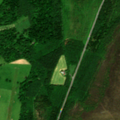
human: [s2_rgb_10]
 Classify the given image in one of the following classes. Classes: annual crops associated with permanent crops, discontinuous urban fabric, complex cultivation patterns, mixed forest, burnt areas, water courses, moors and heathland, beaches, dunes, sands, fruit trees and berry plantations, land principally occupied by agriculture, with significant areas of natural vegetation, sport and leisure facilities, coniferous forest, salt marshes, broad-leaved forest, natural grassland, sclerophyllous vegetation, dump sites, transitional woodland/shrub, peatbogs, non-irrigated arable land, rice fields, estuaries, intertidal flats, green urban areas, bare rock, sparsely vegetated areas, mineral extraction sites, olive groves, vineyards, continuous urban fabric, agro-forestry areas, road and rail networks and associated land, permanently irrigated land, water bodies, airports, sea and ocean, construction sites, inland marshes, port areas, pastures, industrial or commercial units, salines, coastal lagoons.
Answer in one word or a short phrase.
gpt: pastures, land principally occupied by agriculture, with significant areas of natural vegetation, broad-leaved forest, mixed forest, peatbogs